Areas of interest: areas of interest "Long-distance Bus Station"
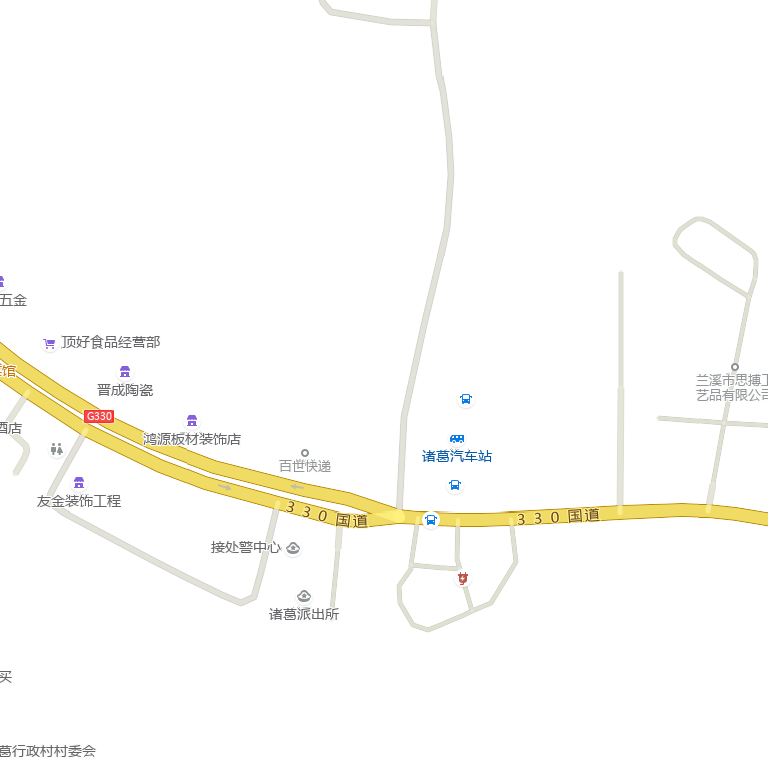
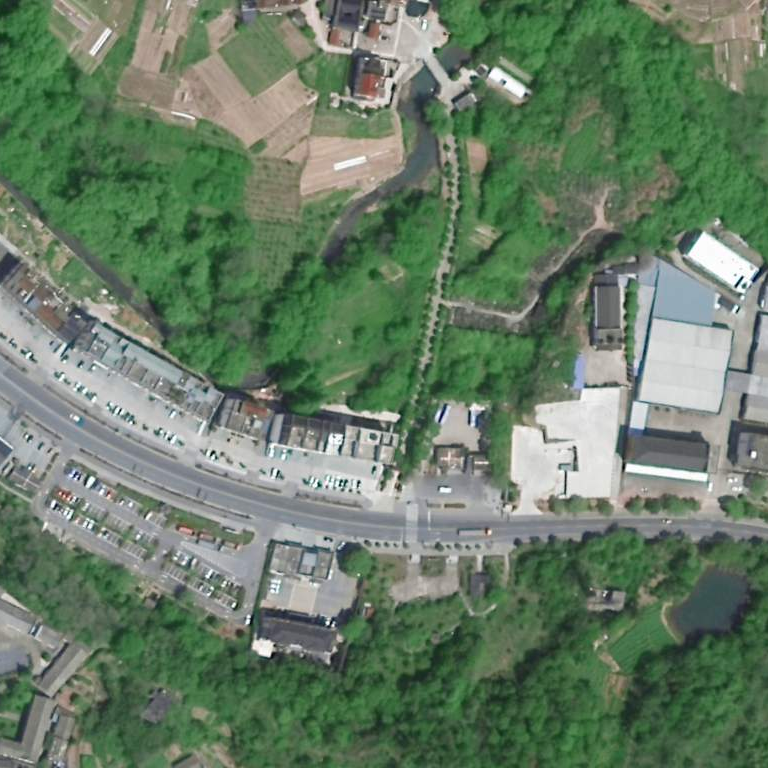